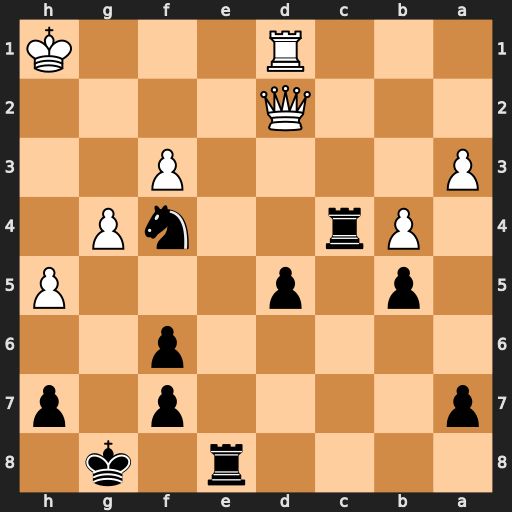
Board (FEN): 4r1k1/p4p1p/5p2/1p1p3P/1Pr2nP1/P4P2/3Q4/3R3K
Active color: b
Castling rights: -
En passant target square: -
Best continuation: Re2 Qxe2 Nxe2